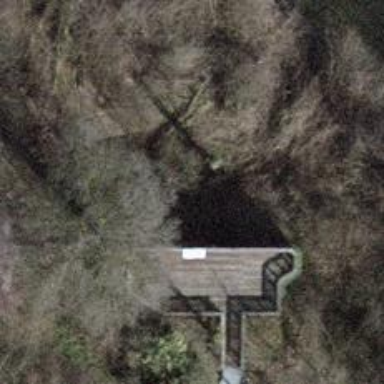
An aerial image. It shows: Military bunker.